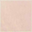
Piece: xx